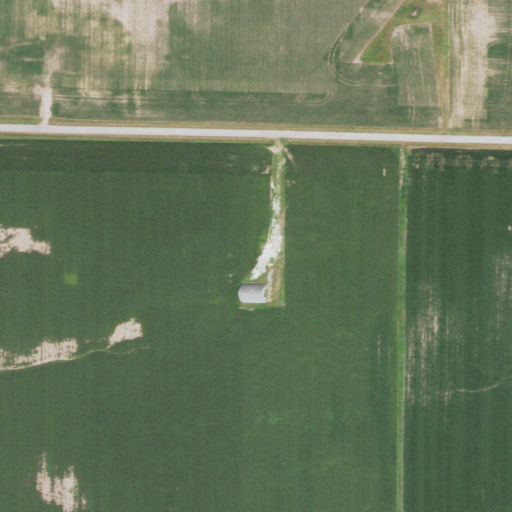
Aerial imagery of mountain in Illinois named Dyers Mound containing cultivated crops, low intensity development, open development, and medium intensity development